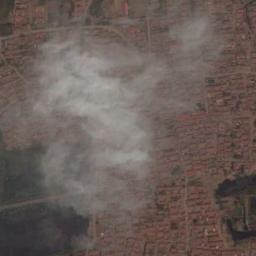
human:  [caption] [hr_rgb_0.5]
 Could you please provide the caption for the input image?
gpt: The white cloud is above many buildings .

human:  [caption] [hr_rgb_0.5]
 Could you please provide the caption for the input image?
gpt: Light white clouds in the city and blue sea .

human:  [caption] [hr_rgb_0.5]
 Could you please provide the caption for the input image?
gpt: A thin cloud floated over the sea .

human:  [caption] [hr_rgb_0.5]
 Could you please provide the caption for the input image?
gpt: The stratus clouds are located above the city .

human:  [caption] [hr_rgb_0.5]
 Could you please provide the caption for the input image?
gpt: There are gray gauzy clouds over an urban area .